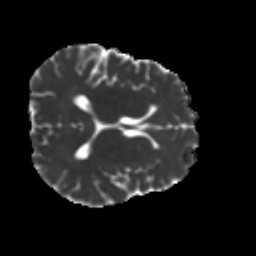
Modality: MD
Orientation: axial
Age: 28
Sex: male
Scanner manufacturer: ge
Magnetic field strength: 3 T
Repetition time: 7.8 s
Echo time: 0.0608 s